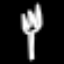
Label: fork